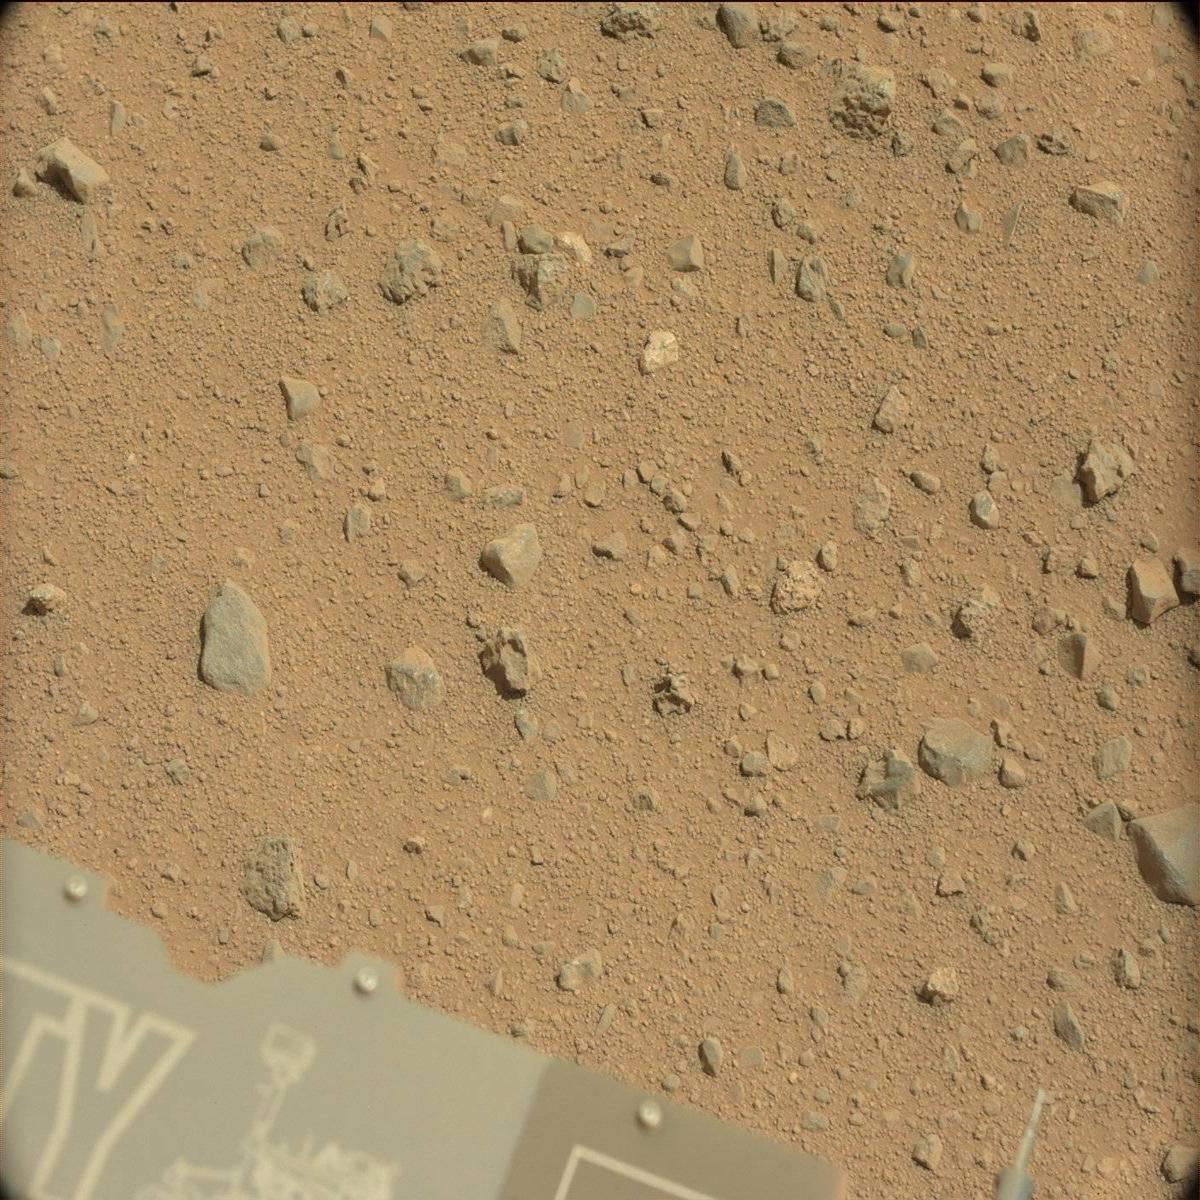
Terrain classes present: Bedrock, Rock, Rover, Sand / Soil